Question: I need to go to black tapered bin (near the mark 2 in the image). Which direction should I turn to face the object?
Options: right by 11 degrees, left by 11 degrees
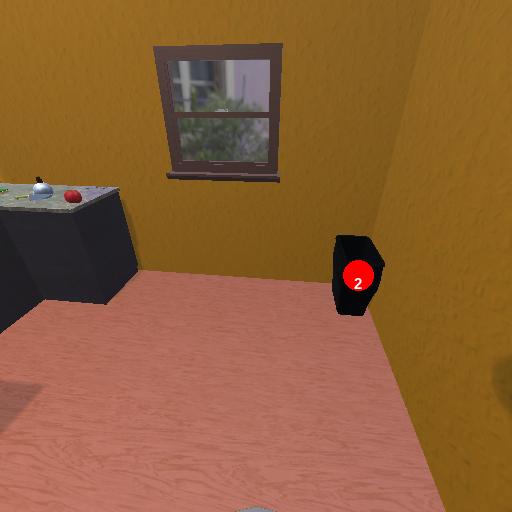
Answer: right by 11 degrees